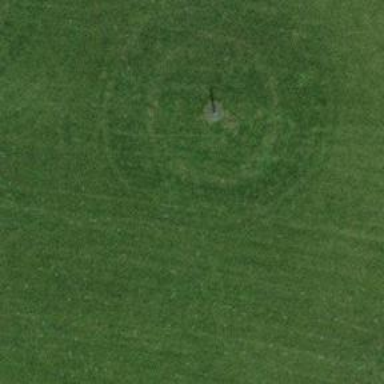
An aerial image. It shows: Golf fairway surrounded by grass.